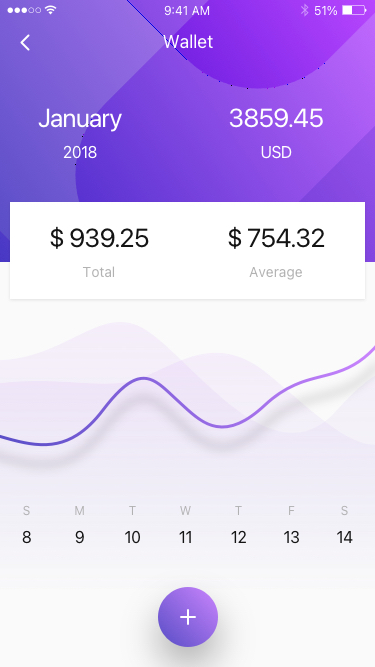
Text in this UI design:
S
8
M
9
T
10
W
11
T
12
F
13
S
14
$ 939.25
Total
$ 754.32
Average
2018
January
USD
3859.45
Wallet